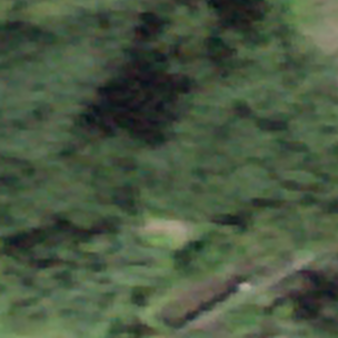
Label: other